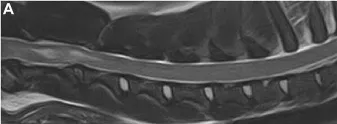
Magnetic resonance images of the cervical spinal cord and surrounding structures. T2W sagittal plane.
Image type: radiology (mri)